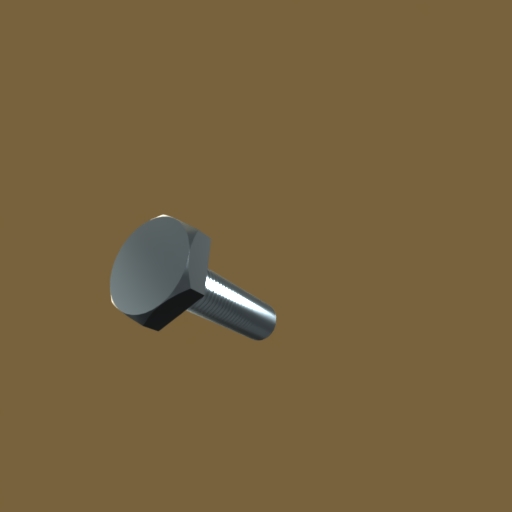
Label: bolt